Question: I am looking for an example of drag and drop where the drag item has two distinct areas that have to match up with two droppable areas.
Example:

I would like the blue drag item to revert unless it is dropped in a position where each of its red children land on a green area.
Ideally I would like to use jquery ui (as I have experience with it), but any javascript library would be fine, thanks in advance.
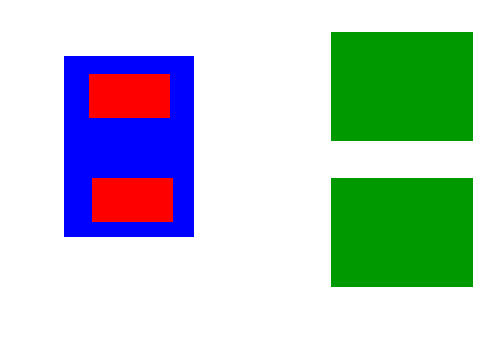
Answer: You can accomplish this by using a combination of 'draggable'/'droppable' options. Given HTML like this:
'''
<div id="blue" class="valid">
<div id="red-one" class="red"></div>
<div id="red-two" class="red"></div>
</div>
<div id="green-container">
<div id="green-one" class="green">
</div>
<div id="green-two" class="green">
</div>
</div>
'''
(omitting CSS, I did add some rules, see in the fiddle below).
You can write JavaScript like this:
'''
function isInside(one, other) {
return one.offset().left >= other.offset().left &&
one.offset().top >= other.offset().top &&
one.offset().top + one.height() <= other.offset().top + other.height() &&
one.offset().left + one.width() <= other.offset().left + other.width();
}
$("#blue").draggable({
drag: function(event, ui) {
var $this = $(this);
var $reds = $this.children(".red");
var $greens = $("#green-container").children(".green");
var firstRed = $reds.first();
var firstGreen = $greens.first();
var secondRed = $reds.last();
var secondGreen = $greens.last();
if (isInside(firstRed, firstGreen) && isInside(secondRed, secondGreen)) {
$this.addClass('valid');
}
else {
$this.removeClass('valid');
}
},
revert: 'invalid'
});
$("#green-container").droppable({ accept: ".valid" });
'''
Check it out here: <URL>
- - 'div'- 'div''valid''div''valid'
Hope that helps!